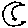
Label: moon